Interaction volume radius: 5 \u00c5
Interaction volume height: 15 \u00c5
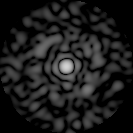
Disorder parameter: 0.8428